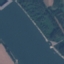
Land use / land cover class: River